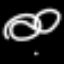
Label: squiggle